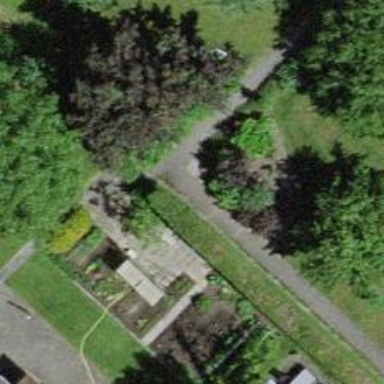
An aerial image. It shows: Path.